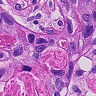
Metastatic tissue present: yes